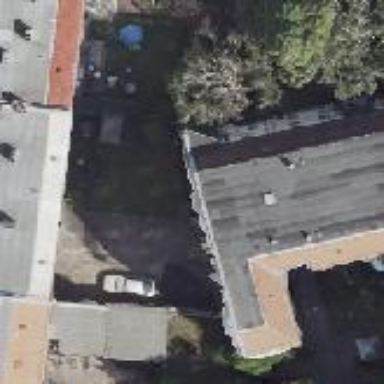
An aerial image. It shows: Apartment building with double saltbox roof shape.